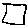
Label: square